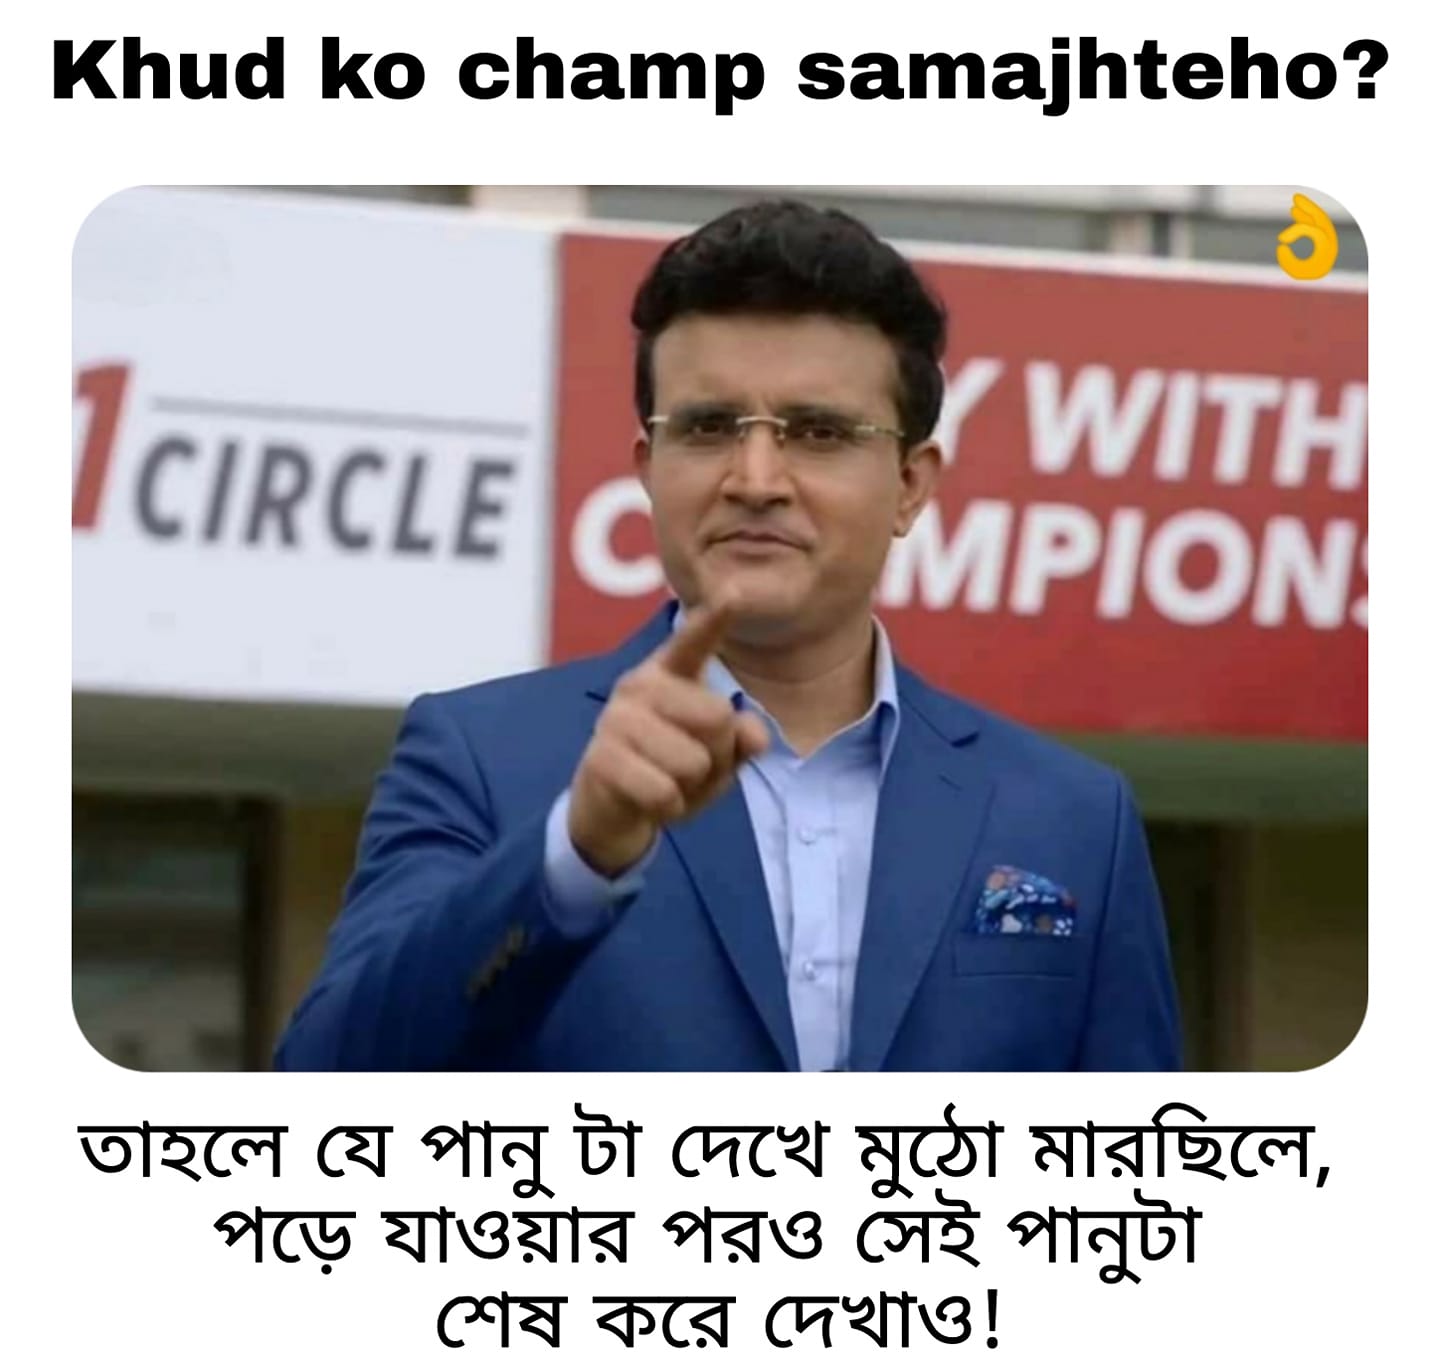
Caption: Khud ko champ samajhteho ?  তাহলে যে পানু টা দেখে মুঠো মারছিলে , পড়ে যাওয়ার পরও সেই পানুটা শেষ করে দেখাও !
Label: non-hate